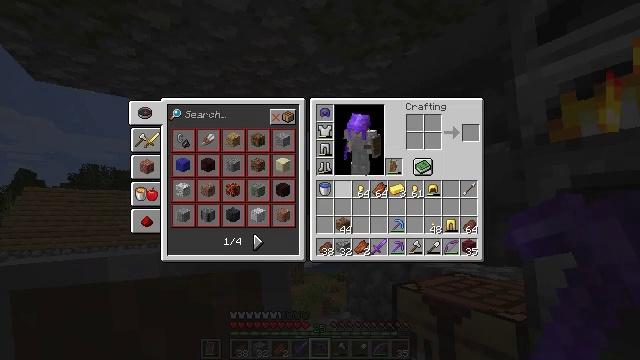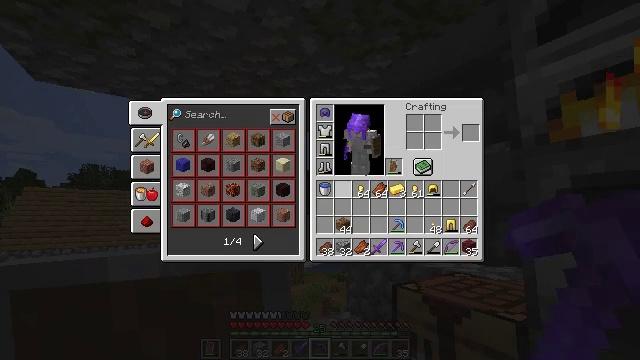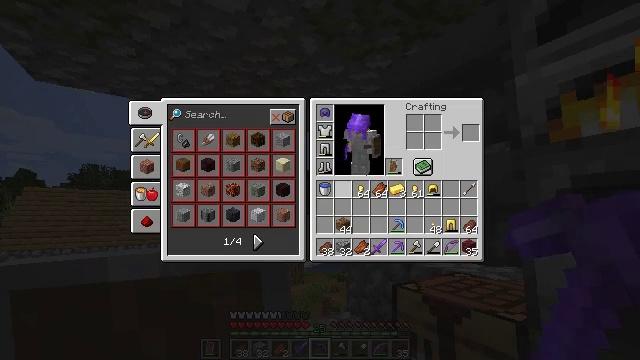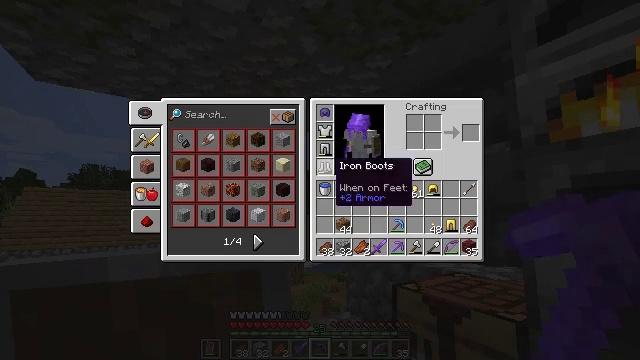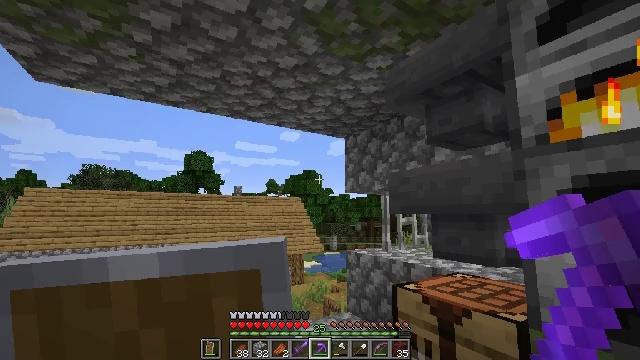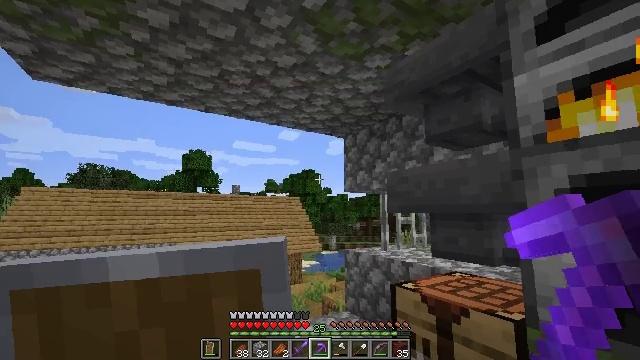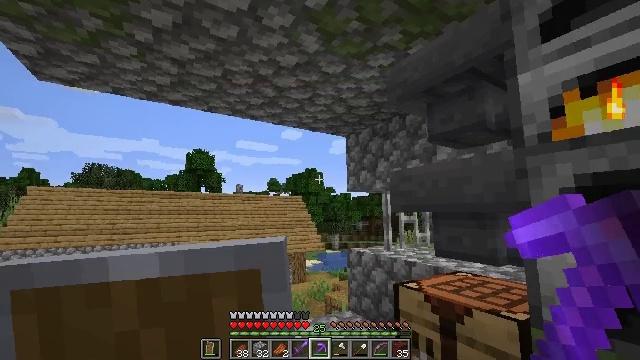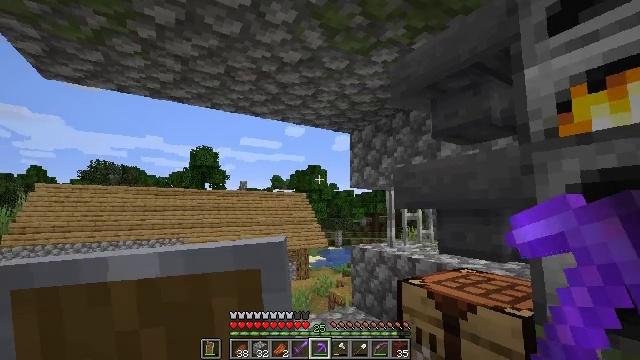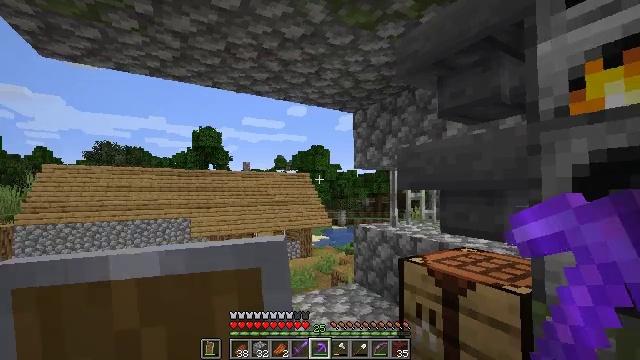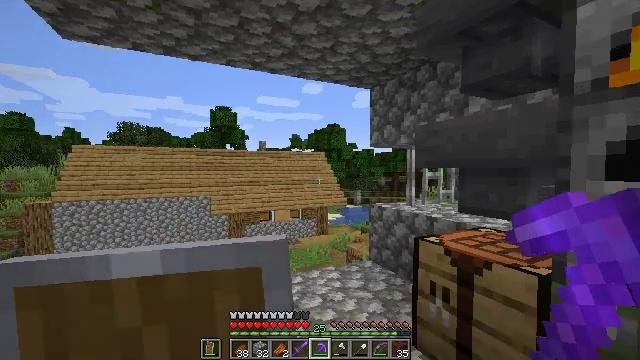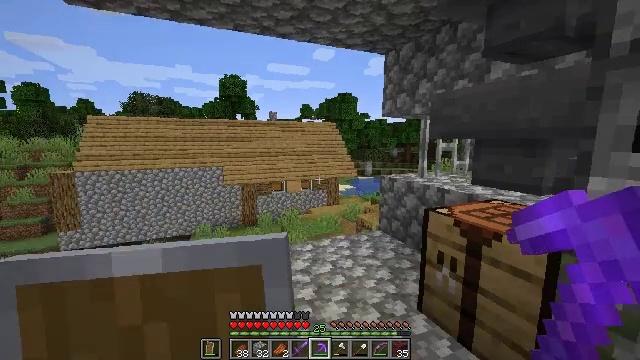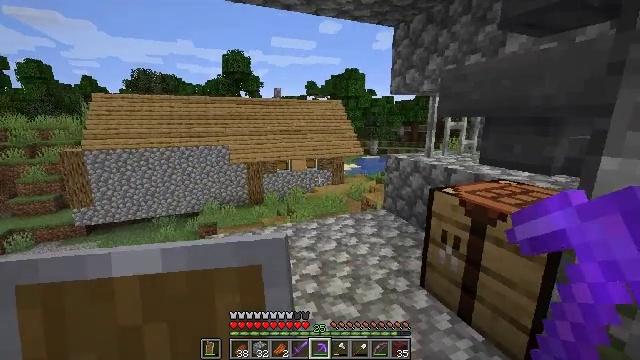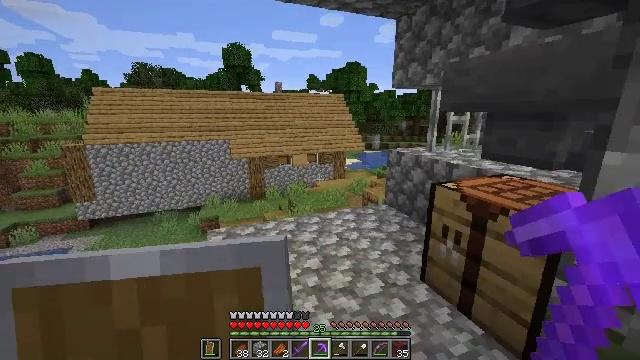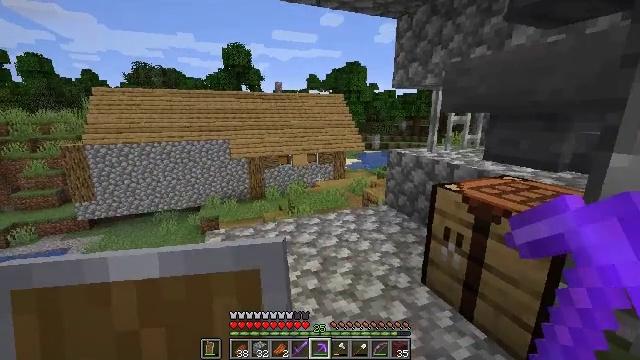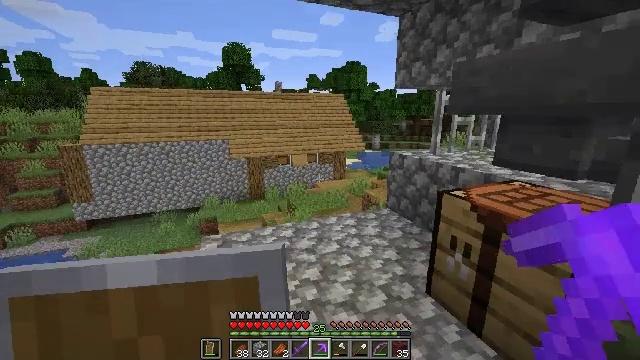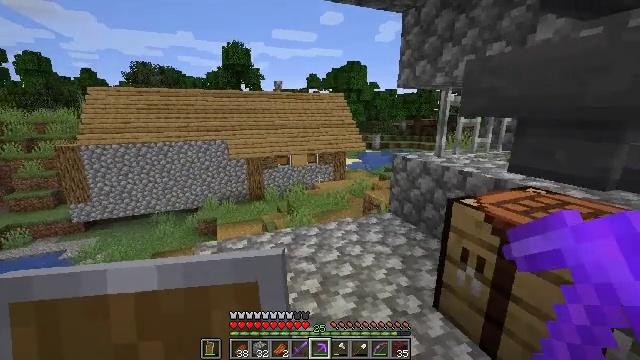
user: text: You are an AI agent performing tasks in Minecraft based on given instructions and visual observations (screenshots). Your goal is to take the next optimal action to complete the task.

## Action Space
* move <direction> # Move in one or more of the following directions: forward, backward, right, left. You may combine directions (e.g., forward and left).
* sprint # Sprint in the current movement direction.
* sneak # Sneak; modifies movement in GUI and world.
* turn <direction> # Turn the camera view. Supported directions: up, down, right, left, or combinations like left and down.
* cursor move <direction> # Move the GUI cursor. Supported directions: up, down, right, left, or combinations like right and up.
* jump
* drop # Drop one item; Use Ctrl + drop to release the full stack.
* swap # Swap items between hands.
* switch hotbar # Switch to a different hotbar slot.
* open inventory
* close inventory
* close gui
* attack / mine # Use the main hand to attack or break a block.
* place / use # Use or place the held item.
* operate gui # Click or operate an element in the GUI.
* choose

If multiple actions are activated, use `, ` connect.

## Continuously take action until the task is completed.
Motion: motion action
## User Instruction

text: Upgrade a diamond chestplate to a netherite chestplate using a smithing table.
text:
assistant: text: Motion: sneak
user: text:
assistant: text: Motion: sneak
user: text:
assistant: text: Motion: sneak, turn left and up
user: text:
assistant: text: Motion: sneak, open inventory
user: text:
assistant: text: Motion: open inventory
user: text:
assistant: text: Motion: open inventory
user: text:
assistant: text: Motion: no_op
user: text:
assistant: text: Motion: turn down
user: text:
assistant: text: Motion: turn left and down
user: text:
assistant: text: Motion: turn left and down
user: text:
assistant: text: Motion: turn left and down
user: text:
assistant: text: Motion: turn down
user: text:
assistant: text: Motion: move forward
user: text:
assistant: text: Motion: move forward
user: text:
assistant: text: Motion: no_op
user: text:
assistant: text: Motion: move forward
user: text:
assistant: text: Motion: move forward
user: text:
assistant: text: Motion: move forward
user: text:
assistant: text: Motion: move forward
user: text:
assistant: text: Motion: move forward
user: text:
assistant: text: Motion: move forward
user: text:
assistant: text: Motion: move forward
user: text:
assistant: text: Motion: move forward
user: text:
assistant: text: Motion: move forward, turn right
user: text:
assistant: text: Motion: move forward, turn right
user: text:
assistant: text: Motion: move forward, turn right
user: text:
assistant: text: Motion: move forward, turn right
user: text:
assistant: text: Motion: move forward
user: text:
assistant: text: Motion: move forward
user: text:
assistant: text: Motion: move forward